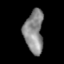
Tissue: lung
Cell type: T cells
Senescence score: 0.2084
Nuclear area (px): 808
Mean DAPI intensity: 136.025